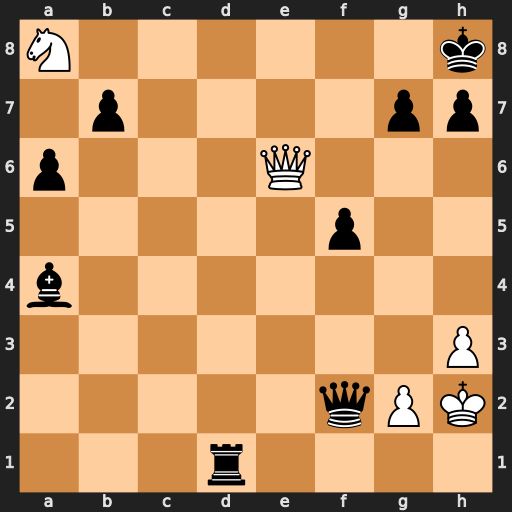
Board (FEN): N6k/1p4pp/p3Q3/5p2/b7/7P/5qPK/3r4
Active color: w
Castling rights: -
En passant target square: -
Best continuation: Qc8+ Rd8 Qxd8+ Be8 Qxe8#